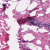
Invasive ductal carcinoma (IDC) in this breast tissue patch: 0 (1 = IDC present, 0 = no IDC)